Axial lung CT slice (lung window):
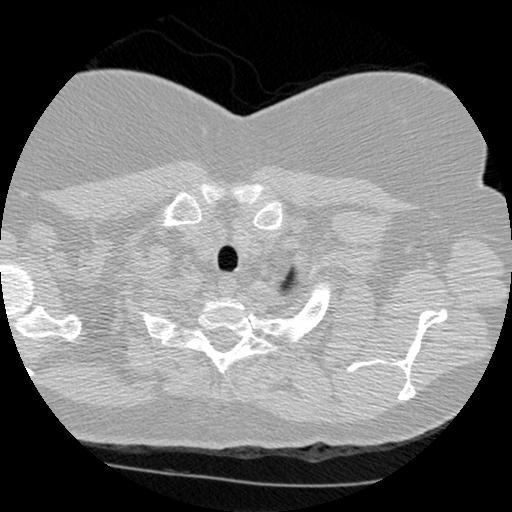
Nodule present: no